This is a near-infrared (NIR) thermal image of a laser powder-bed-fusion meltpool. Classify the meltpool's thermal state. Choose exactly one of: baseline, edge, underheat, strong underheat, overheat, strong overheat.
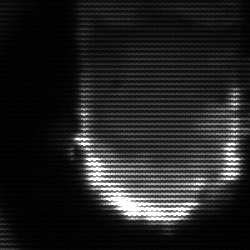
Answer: baseline